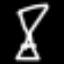
Label: hourglass